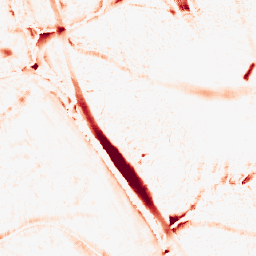
Category: morphological
Decomposition family: morphological_ellipse
Decomposition parameters: operation: opening
width: 20
height: 20
Upsampling method: nearest
Upsampling parameters: scale: 2
Upsampling scale: 2